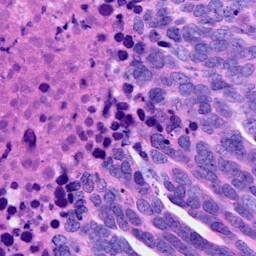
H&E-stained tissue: Ovarian